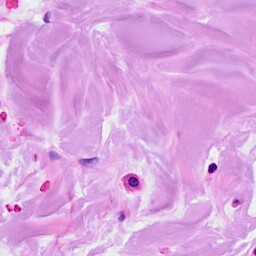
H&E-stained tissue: Breast